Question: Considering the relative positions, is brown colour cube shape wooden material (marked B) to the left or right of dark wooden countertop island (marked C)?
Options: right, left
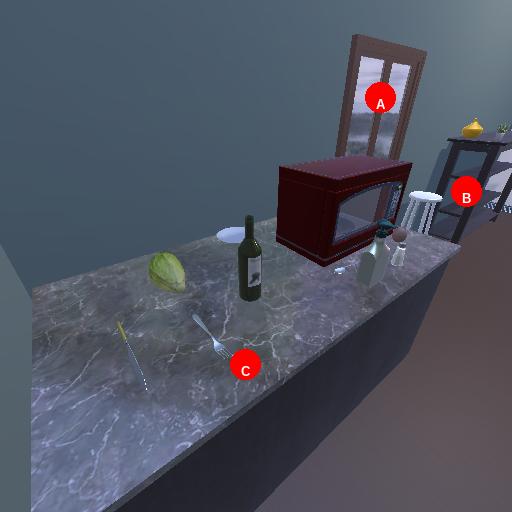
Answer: right